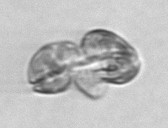
Label: Karenia